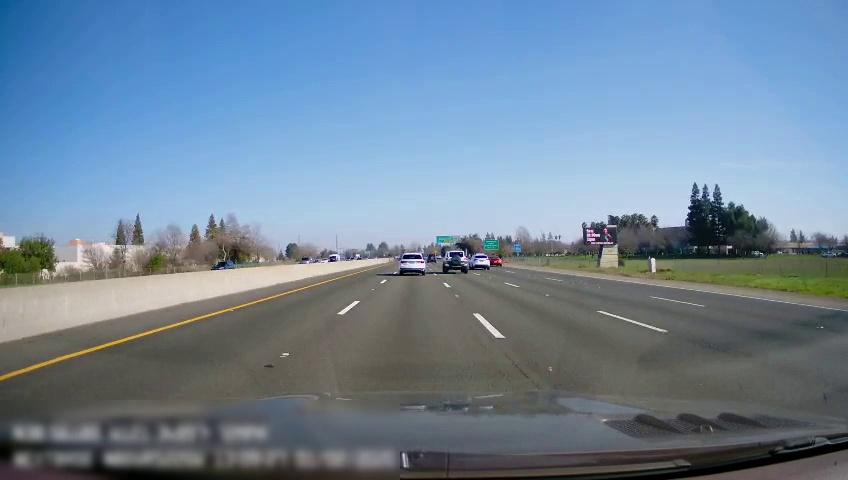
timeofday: Day
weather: Sunny
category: Drivable Space
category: Vehicles | Car
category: Vehicles | Truck
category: Vehicles | Truck
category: Vehicles | Car
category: Vehicles | SUV
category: Vehicles | SUV
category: Vehicles | Car
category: Vehicles | SUV
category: Lanes | Alternate Lane
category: Lanes | Current Lane
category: Lanes | Current Lane
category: Lanes | Alternate Lane
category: Lanes | Alternate Lane
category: Lanes | Alternate Lane
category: Traffic | Signs
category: Traffic | Signs